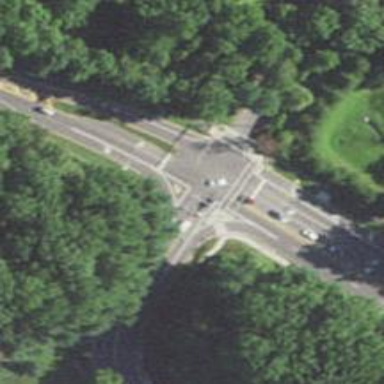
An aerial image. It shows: Asphalt road with secondary link designation.